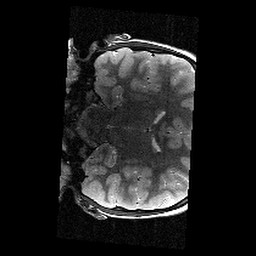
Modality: T2w
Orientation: coronal
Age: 9
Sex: male
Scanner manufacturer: siemens
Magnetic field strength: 3 T
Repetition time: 9.23 s
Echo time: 0.067 s